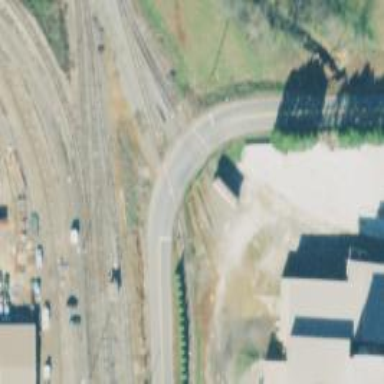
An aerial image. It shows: Rail spur service.